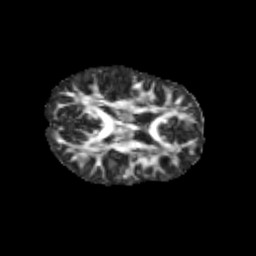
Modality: FA
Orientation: axial
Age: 9
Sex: female
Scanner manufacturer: siemens
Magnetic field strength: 3 T
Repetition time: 3.8 s
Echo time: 0.07 s